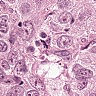
Metastatic tissue present: yes